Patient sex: M
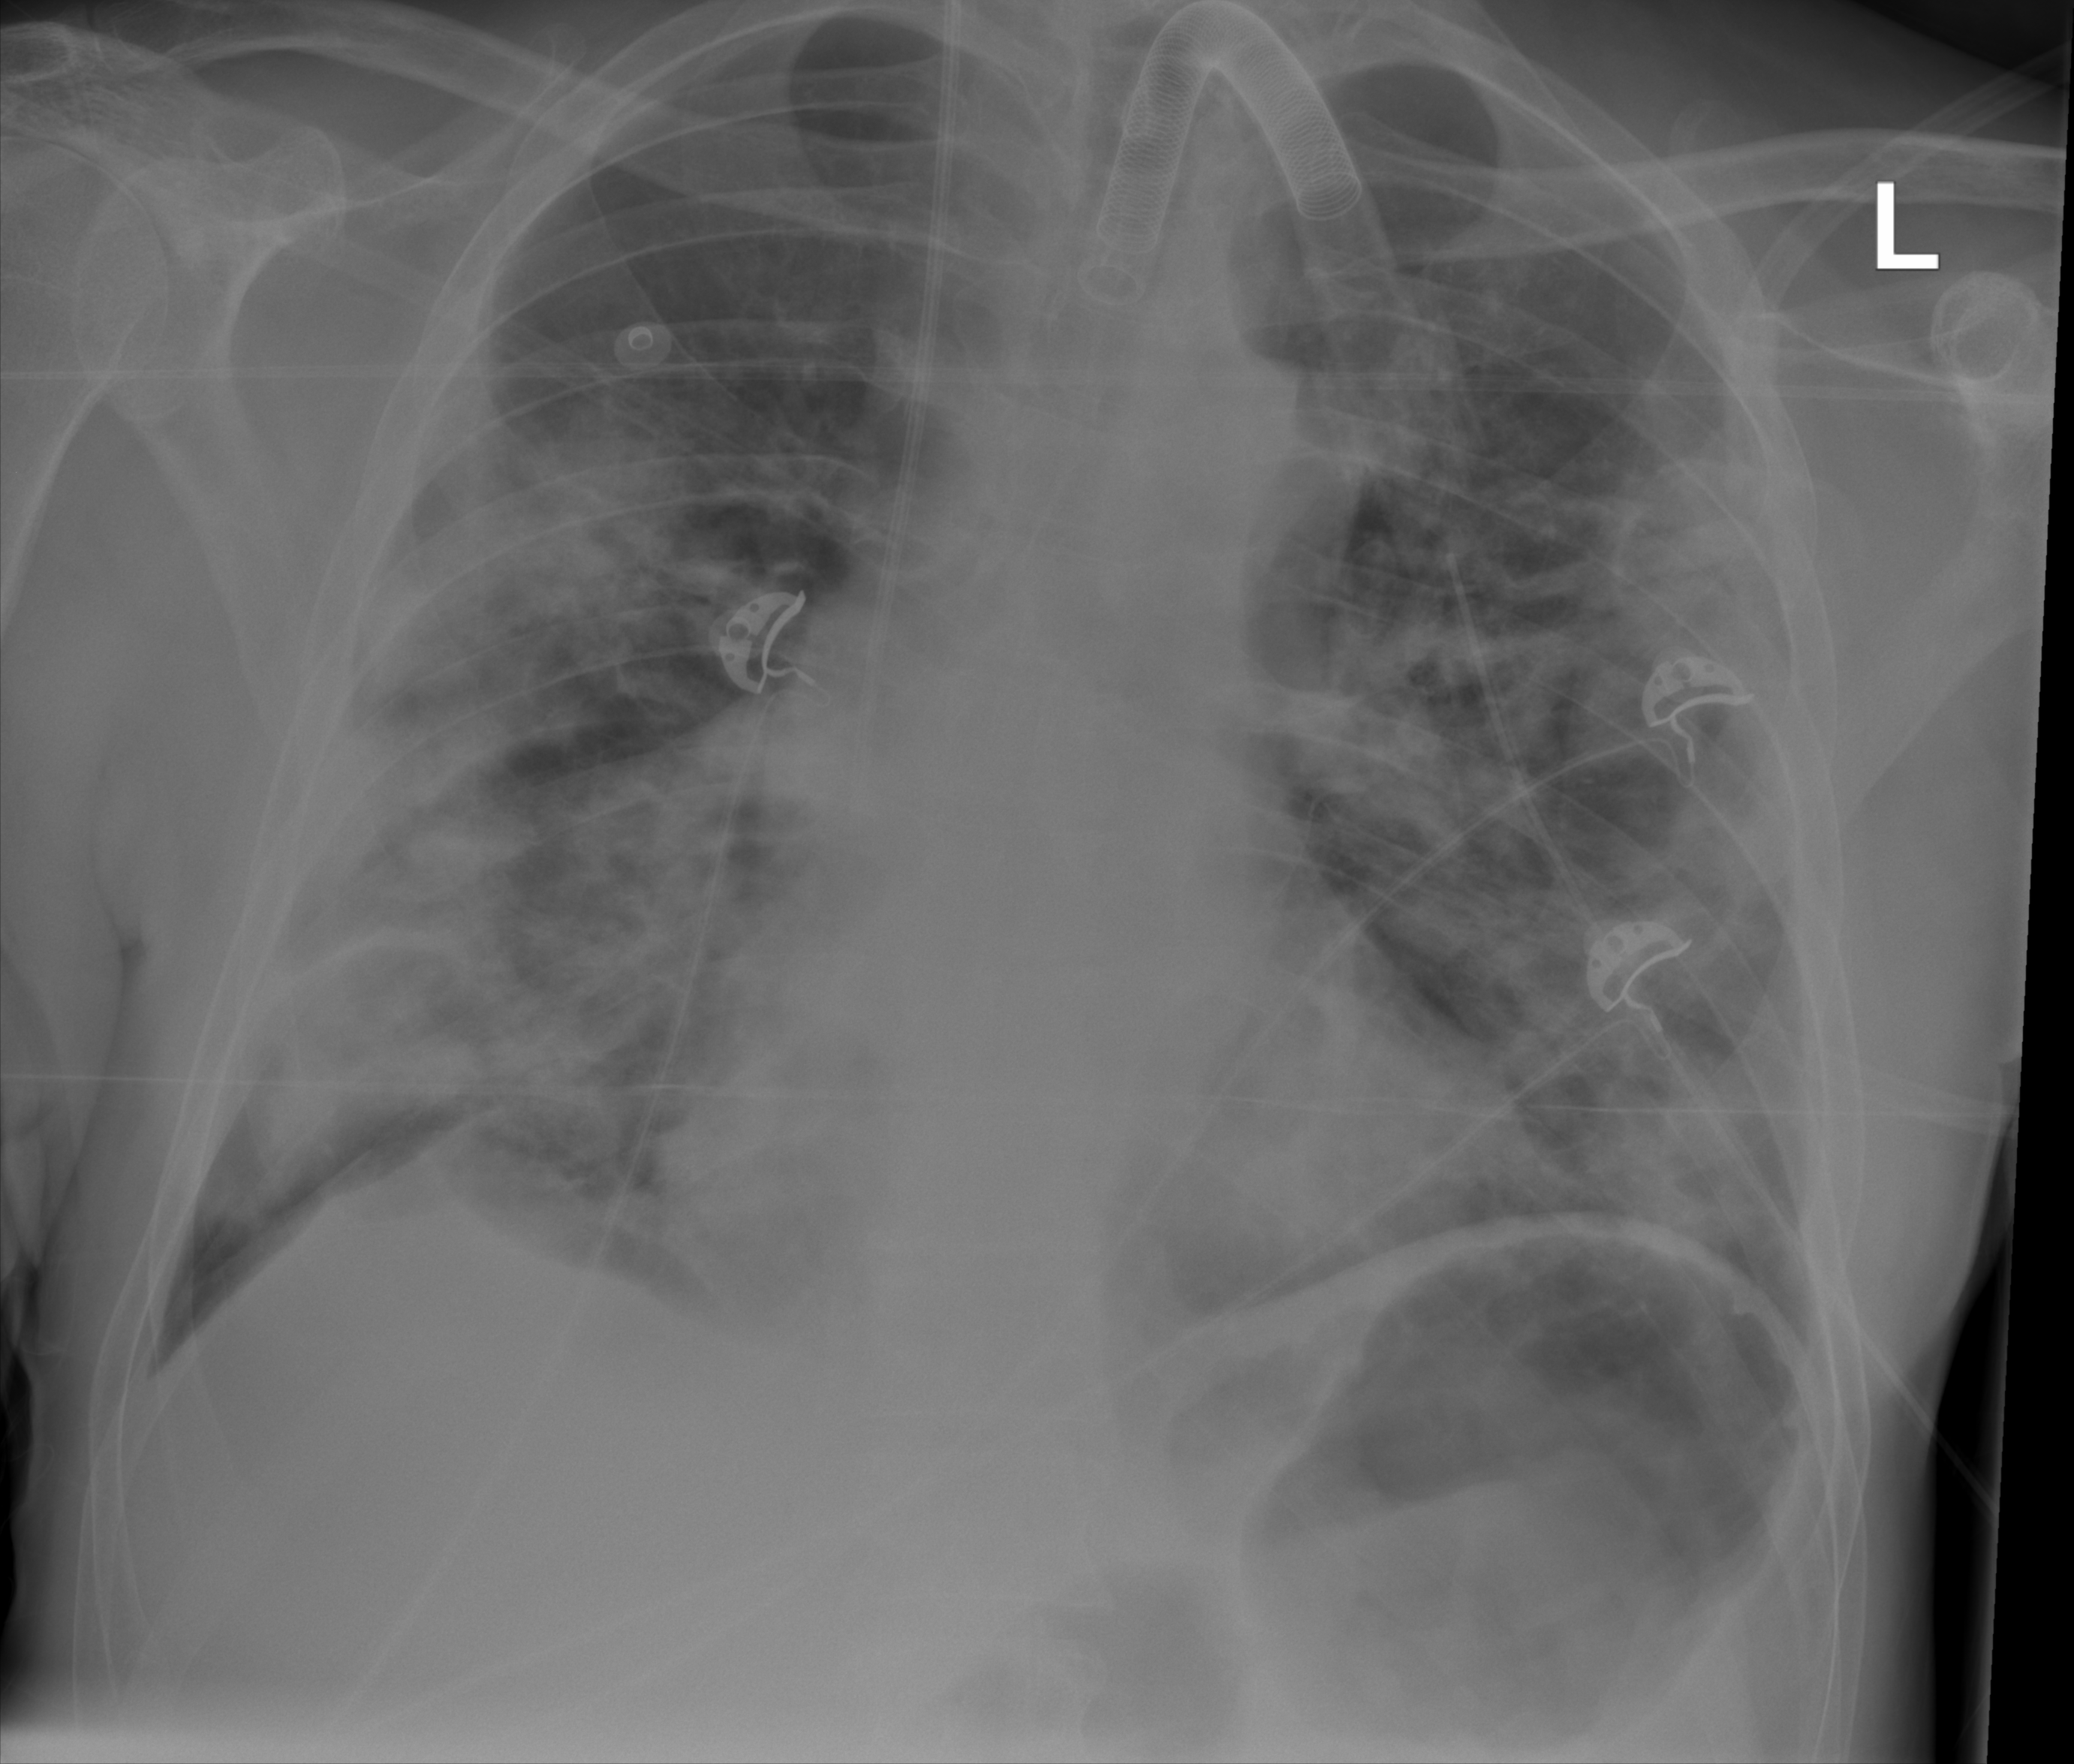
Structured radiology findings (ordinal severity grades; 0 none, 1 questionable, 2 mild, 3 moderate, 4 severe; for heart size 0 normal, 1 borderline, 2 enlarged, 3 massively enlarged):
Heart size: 0
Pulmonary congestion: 0
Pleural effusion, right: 0
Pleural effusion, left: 0
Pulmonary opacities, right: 3
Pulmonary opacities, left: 3
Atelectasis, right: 3
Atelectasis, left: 2